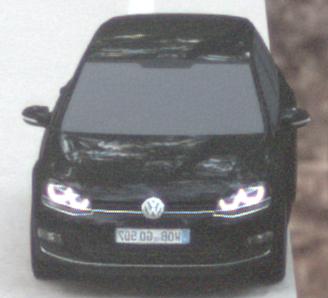
Make: VW
Model: Golf 1.2 TSI BMT
Detailed model: Golf (VII)
Model produced from: 2012/11
Model produced until: 2014/05
Doors: 3
Color: black
Road condition: dry road
Daytime: sunrise or sunset
Contrast: medium contrast